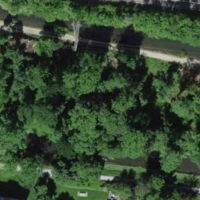
EUNIS habitat code: 24
Species observed at this site:
Symphoricarpos albus